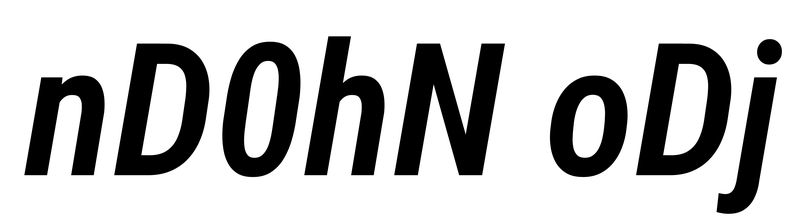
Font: Roboto-Italic_Condensed_SemiBold_Italic